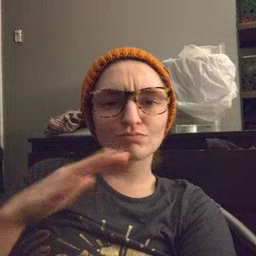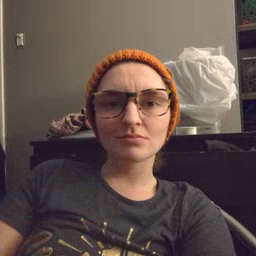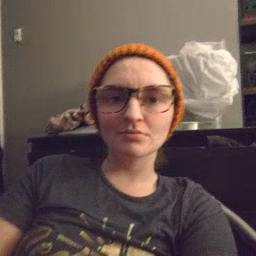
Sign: noisy